Question:
I want to make phone based textbox in my html-page. someone have idea how I can do this.
Thanks
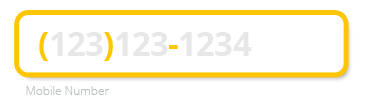
Answer: Depending on how complicated you want to get, you could use a simple background for the input box with the () and - inserted (albeit much smaller in order to fit).
A more complicated approach would be to have 3 textboxes, for each part of the number. Then put the () and - between the boxes. This may frustrate users though, as they will have to tab or click between the boxes.
You could modify the above method to include some javascript, which automatically changes focus from one textbox to another after the user finishes typing. This may work better, but will cause problems if the user ever tries to go back and edit their number.
Another way you could do this is to insert the () and - automatically with javascript after the number is changed. This may work better than the above method, but will still cause some issues with editing. It may also look strange before the numbers are added in.
It is worth noting that there is no real international standard for phone numbers. You might get into trouble if someone tries to use a country code or something on your site. If I were you I would just stick to the classic text box, ugly as it may be.